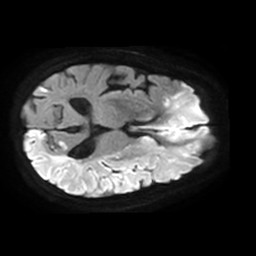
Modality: TRACE
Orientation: axial
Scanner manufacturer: philips
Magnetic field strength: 1.5 T
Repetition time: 3.4 s
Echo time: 0.06922 s